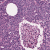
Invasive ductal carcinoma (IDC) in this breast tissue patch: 1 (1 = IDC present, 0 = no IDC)